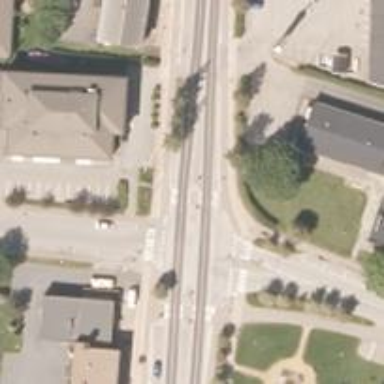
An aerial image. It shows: Crossing on the road.